Question: I search the site and every where but seems no one knows about this problem.
Basically I want to make a Grid.Row clickable using Tap or any other event !
The problem is that It works but only on the places that there is a text in it. take a look at the picture , I want it to be clickable on even the empty space so basically the entire surface of the row.

I know its possible as many applications like Nokia transport or even Windows Phone Setting Page is like that and they work exactly in a way that I want my application work !
I have tried everything, I tried Tap event for Grid : Didn't work still only clickable on the text area only
I tried Stackpanel , no chance
I also tried Toolkit Gesture event and no chance
Can someone please help me with that !
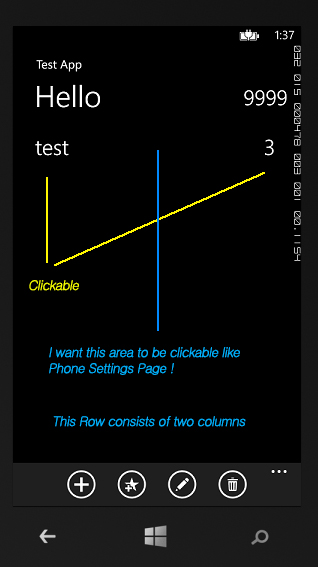
Answer: Input events will fall through transparent areas. What I usually do in this case is use a background color that is almost transparent.
'''
<Grid HorizontalAlignment="Stretch">
<Grid.RowDefinitions>
<RowDefinition Height="Auto" />
</Grid.RowDefinitions>
<Grid Grid.Row="0" Background="#01ffffff" Tap="UIElement_OnTap" HorizontalAlignment="Stretch">
<Grid.ColumnDefinitions>
<ColumnDefinition Width="*"/>
<ColumnDefinition Width="*"/>
</Grid.ColumnDefinitions>
<TextBlock Grid.Column="0">Test Block</TextBlock>
<TextBlock Grid.Column="1">3000</TextBlock>
</Grid>
</Grid>
'''
In this example, note that each row in the outermost grid is another grid that spans the whole row and handles the event.
Still, what's important in this example is the . This color is , but is just opaque enough to catch the Tap event.
Good luck!
While the previous answer works, it turns out you can also just set . The Background just has to be set to something and not be an unset value for touch events to be captured.